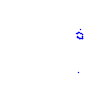
Particle: kaon